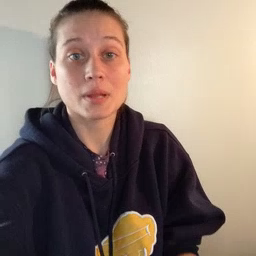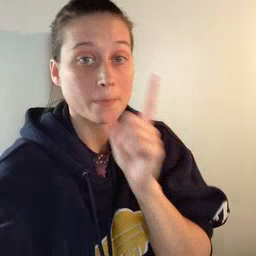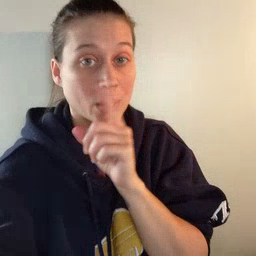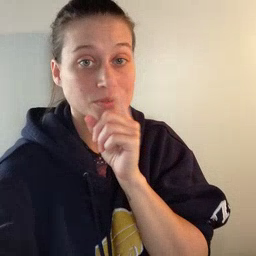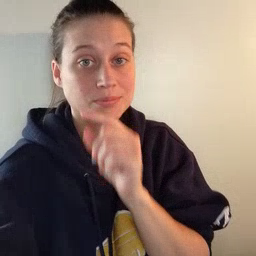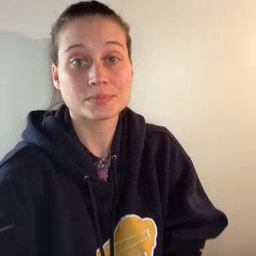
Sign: mouse